Question: Is there any solution that the height between two lines are always the same?
I mean that text with font size 14px and font size 19px have the same distance.
In the attachted picture you can see an example.

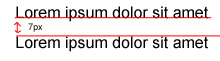
Answer: Yup, CSS 'line-height'. See <URL>.
E.g.:
'''
.big {
font-size: 19px;
line-height: 19px;
}
.small {
font-size: 14px;
line-height: 19px;
}
'''